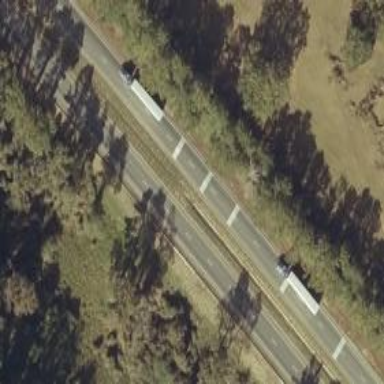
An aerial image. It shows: Expressway with dual carriageways made of asphalt at trunk level.